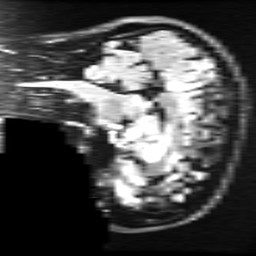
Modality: FLAIR
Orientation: sagittal
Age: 28
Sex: female
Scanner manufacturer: ge
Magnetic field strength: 3 T
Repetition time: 11 s
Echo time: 0.1497 s